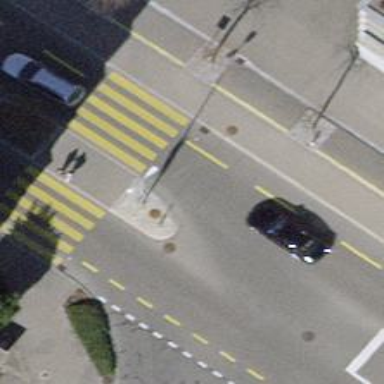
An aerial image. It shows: Railway crossing with traffic signals.